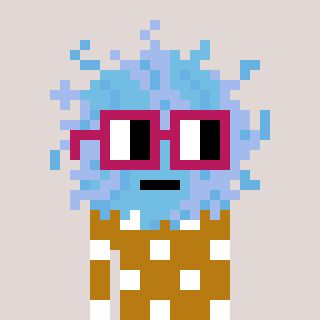
a pixel art character with square dark red glasses, a lint-shaped head and a gold-colored body on a warm background